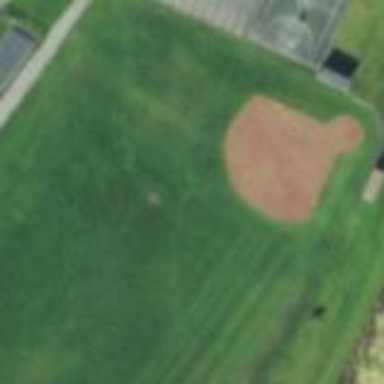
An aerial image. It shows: Baseball pitch for leisure land.